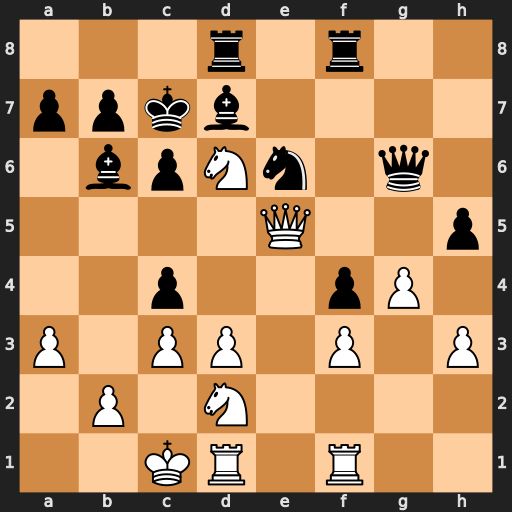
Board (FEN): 3r1r2/ppkb4/1bpNn1q1/4Q2p/2p2pP1/P1PP1P1P/1P1N4/2KR1R2
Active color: w
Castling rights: -
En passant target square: -
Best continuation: Nf5+ Kc8 Ne7#